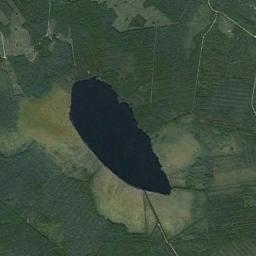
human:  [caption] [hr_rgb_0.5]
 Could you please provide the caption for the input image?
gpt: There is an irregular blue lake on the ground with lush green vegetation .

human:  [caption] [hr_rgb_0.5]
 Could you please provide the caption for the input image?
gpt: The ground is uneven around the lake .

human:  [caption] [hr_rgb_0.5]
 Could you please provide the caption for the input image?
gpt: The lake was long and thin .

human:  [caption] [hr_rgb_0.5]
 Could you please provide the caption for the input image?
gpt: The lake lies in the dense forest and the water is dark blue .

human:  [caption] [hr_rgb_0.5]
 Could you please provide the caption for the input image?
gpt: There are green forests and farmlands around the lake .